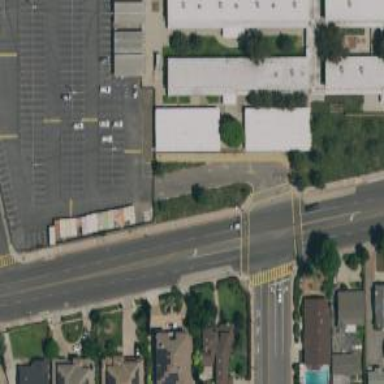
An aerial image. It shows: Solid stop line on the road.